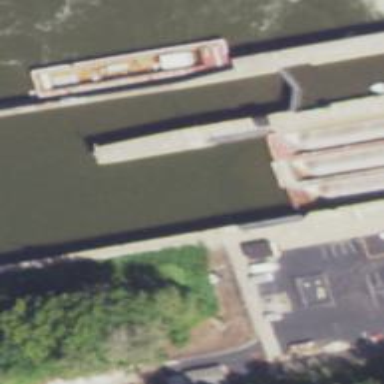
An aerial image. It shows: Lock gate along waterway.